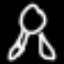
Label: frog